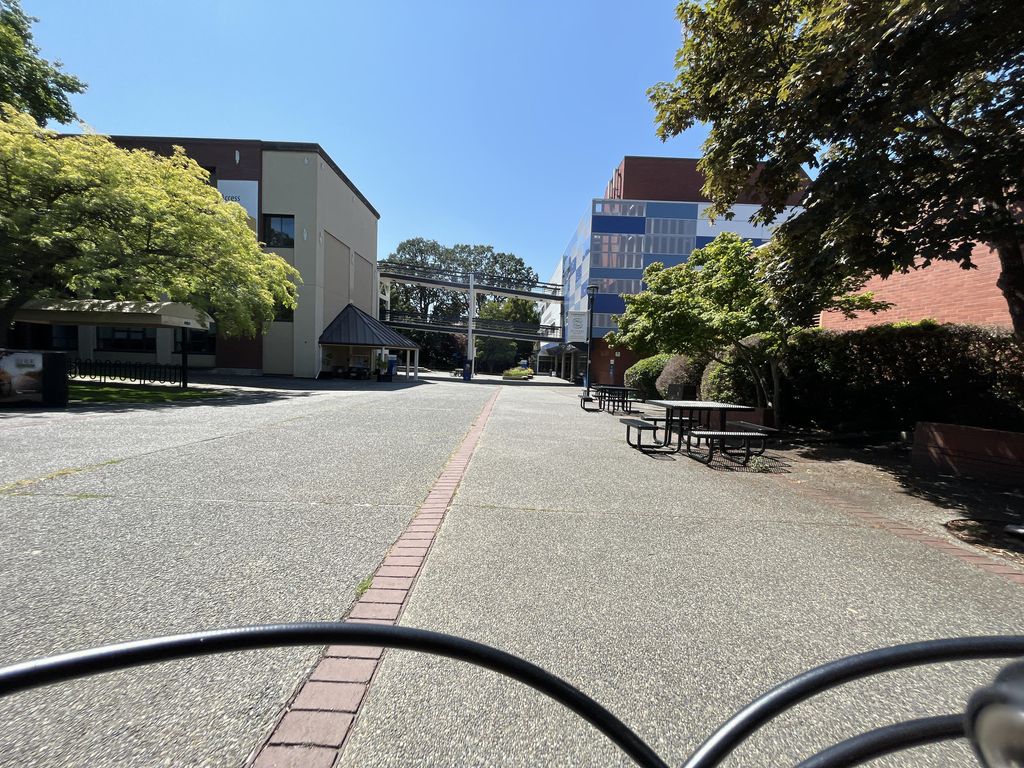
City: victoria